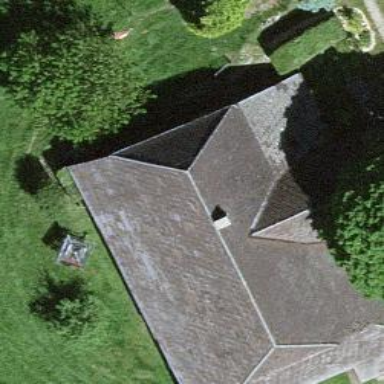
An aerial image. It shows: Farm building.